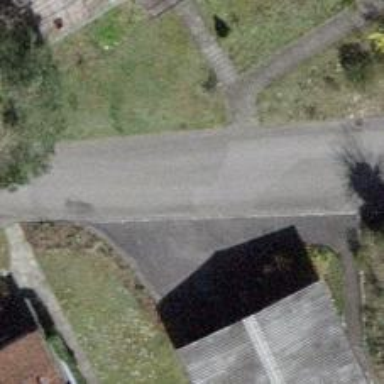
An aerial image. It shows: Paved residential road.